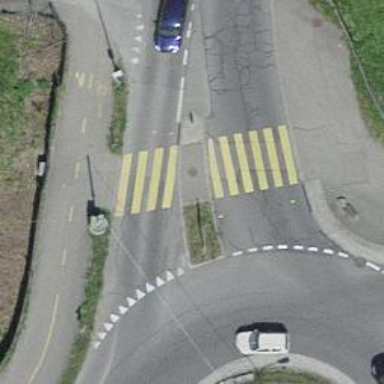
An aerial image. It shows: Road with traffic signals.